Field crop: maize
Growth stage: 1
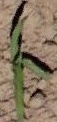
Species: maize